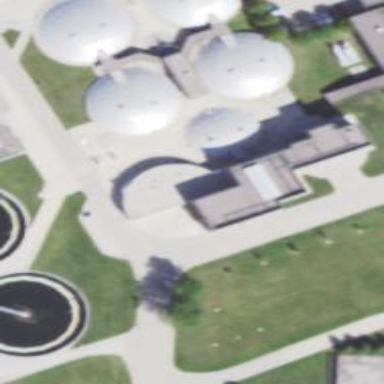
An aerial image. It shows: Building designated for sewage treatment.